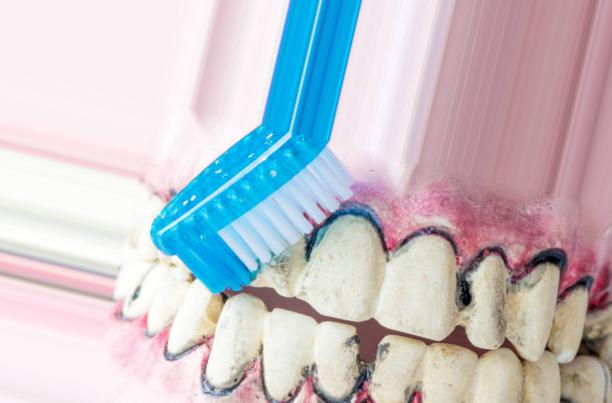
Condition: Caries